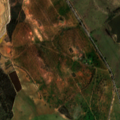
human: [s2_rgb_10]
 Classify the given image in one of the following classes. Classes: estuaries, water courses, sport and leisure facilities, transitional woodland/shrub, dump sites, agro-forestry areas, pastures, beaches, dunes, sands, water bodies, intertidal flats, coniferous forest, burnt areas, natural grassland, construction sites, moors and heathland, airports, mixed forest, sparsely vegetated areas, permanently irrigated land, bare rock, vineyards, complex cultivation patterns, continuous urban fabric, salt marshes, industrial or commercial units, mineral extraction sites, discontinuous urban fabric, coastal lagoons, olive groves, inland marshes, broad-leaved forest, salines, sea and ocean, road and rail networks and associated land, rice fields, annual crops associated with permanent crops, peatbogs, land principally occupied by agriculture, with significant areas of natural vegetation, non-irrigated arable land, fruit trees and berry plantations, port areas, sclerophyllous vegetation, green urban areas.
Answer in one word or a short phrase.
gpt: mineral extraction sites, non-irrigated arable land, permanently irrigated land, agro-forestry areas, transitional woodland/shrub